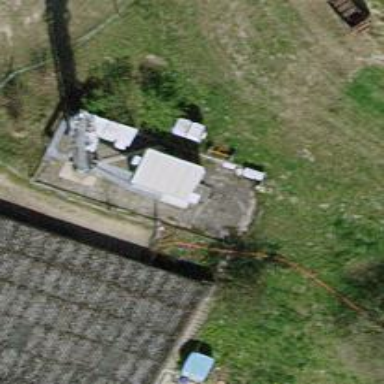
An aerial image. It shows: Communication tower.